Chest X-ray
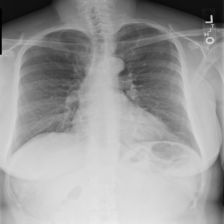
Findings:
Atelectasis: negative
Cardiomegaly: negative
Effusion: negative
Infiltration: negative
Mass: negative
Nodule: negative
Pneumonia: negative
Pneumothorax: negative
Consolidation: negative
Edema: negative
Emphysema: negative
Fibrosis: negative
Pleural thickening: negative
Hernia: negative